Field crop: maize
Growth stage: 1
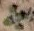
Species: chenopodium